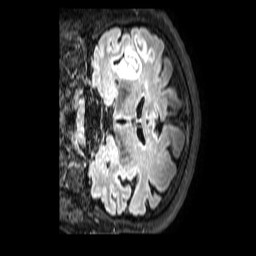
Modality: FLAIR
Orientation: coronal
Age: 54
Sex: male
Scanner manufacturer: philips
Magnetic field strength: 3 T
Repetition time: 4.8 s
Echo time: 0.2849 s